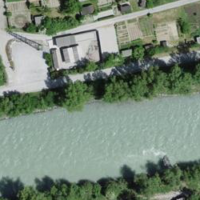
EUNIS habitat code: 53
Species observed at this site:
Cydonia oblonga